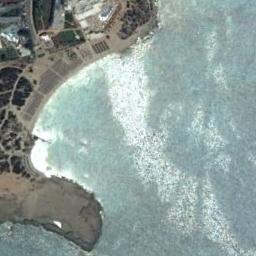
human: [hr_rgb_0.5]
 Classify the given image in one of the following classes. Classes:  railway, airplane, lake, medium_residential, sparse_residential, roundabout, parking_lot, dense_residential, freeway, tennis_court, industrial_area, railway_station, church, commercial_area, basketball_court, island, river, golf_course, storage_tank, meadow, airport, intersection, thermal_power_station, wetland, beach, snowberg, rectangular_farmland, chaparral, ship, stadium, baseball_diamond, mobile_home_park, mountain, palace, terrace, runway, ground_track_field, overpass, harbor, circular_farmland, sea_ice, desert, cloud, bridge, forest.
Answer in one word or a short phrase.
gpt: beach